Question: I have a tree as shown below.
- 'Red'
1. If Red than all Ancestors are also Red (and should not be checked again).
2. If Not Red than all Descendants are Not Red.
- 'd'- 'n'- Note that children nodes have value larger than the parent.- - - - - - Thus children can be constructed as:'''
if vertex.depth > 0:
vertex.children = [Vertex(parent=vertex, val=child_val, depth=vertex.depth-1, n=n) for child_val in xrange(self.val+1, n)]
else:
vertex.children = []
'''
Here is an example tree:

I am trying to count the number of 'Red' nodes. Both the depth and the width of the tree will be large. So I want to do a sort of Depth-First-Search and additionally use the properties 1 and 2 from above.
How can I design an algorithm to do traverse that tree?
PS: I tagged this [python] but any outline of an algorithm would do.
## Update & Background
1. I want to minimise the property checks.
2. The property check is checking the connectedness of a bipartite graph constructed from my tree's path. Example: The bottom-left node in the example tree has path = [0, 1]. Let the bipartite graph have sets R and C with size r and c. (Note, that the width of the tree is n=r*c). From the path I get to the edges of the graph by starting with a full graph and removing edges (x, y) for all values in the path as such: x, y = divmod(value, c).
The two rules for the property check come from the connectedness of the graph:
- If the graph is connected with edges [a, b, c] removed, then it must also be connected with [a, b] removed (rule 1).
- If the graph is disconnected with edges [a, b, c] removed, then it must also be disconnected with additional edge d removed [a, b, c, d] (rule 2).
### Update 2
So what I really want to do is check all combinations of picking d elements out of [0..n]. The tree structure somewhat helps but even if I got an optimal tree traversal algorithm, I still would be checking too many combinations. (I noticed that just now.)
Let me explain. Assuming I need checked [4, 5] (so 4 and 5 are removed from bipartite graph as explained above, but irrelevant here.). If this comes out as "Red", my tree will prevent me from checking [4] only. That is good. However, I should also mark off [5] from checking.
How can I change the structure of my tree (to a graph, maybe?) to further minimise my number of checks?
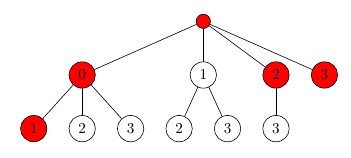
Answer: Use a variant of the deletion-contraction algorithm for evaluating the Tutte polynomial (evaluated at (1,2), gives the total number of spanning subgraphs) on the complete bipartite graph K_{r,c}.
In a sentence, the idea is to order the edges arbitrarily, enumerate spanning trees, and count, for each spanning tree, how many spanning subgraphs of size r + c + k have that minimum spanning tree. The enumeration of spanning trees is performed recursively. If the graph G has exactly one vertex, the number of associated spanning subgraphs is the number of self-loops on that vertex choose k. Otherwise, find the minimum edge that isn't a self-loop in G and make two recursive calls. The first is on the graph G/e where e is contracted. The second is on the graph G-e where e is deleted, but only if G-e is connected.